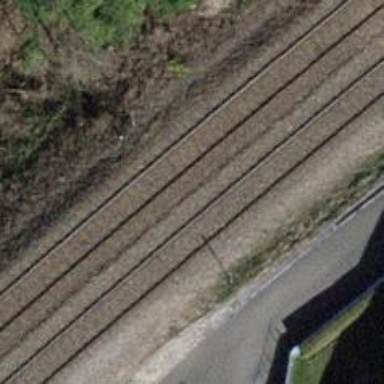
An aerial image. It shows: Solitary milestone along the railway.